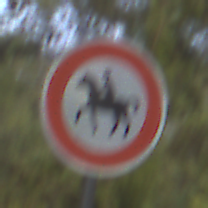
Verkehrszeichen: VerbotReiter
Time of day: MorningAfternoon
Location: Outdoor (Urban)
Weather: PartlyCloudy
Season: NotSpecified
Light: Natural